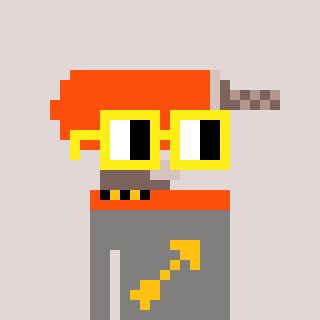
a pixel art character with square yellow glasses, a drill-shaped head and a bluegrey-colored body on a warm background